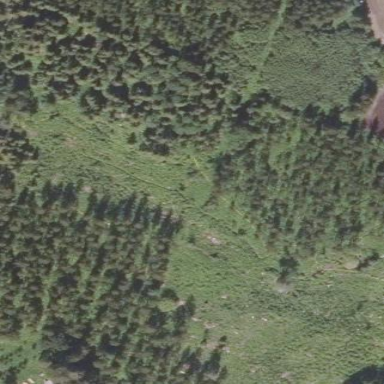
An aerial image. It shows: Forest area.